Aerial crown-view tile of a tropical tree (Barro Colorado Island, Panama), acquired 20241112:
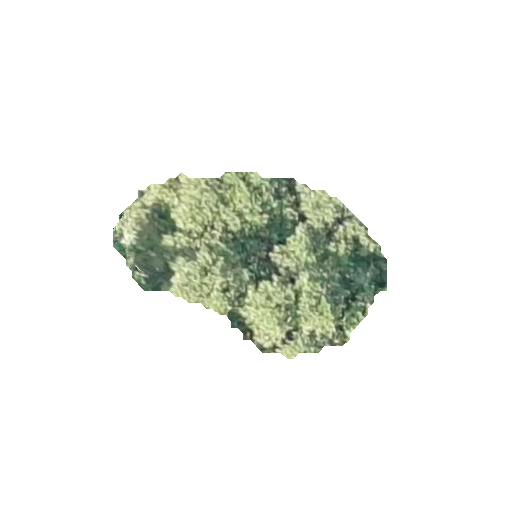
Species: Protium stevensonii
GBIF accepted scientific name: Tetragastris panamensis
Crown area: 53.21 m²